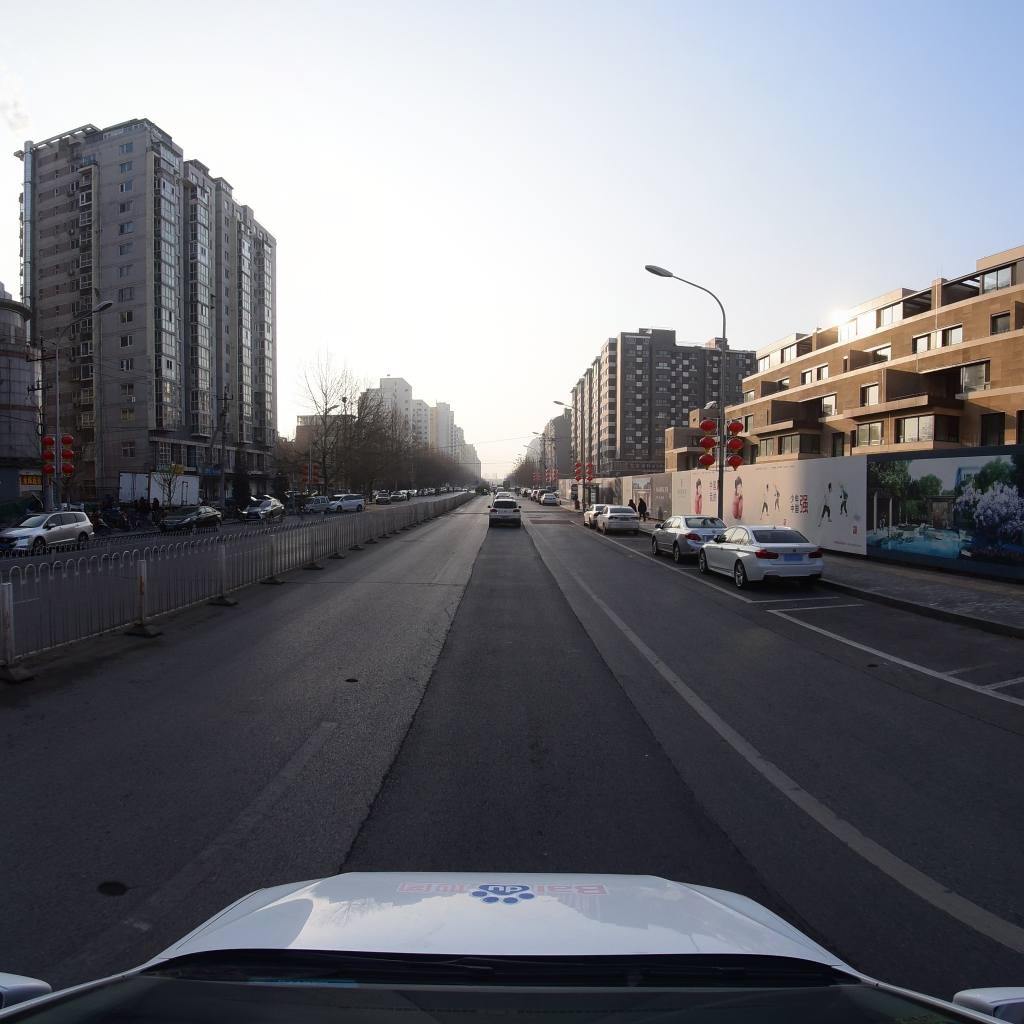
Region: Fengtai
Road damage annotations: longitudinal crack, transverse crack, pothole, longitudinal crack, longitudinal crack, pothole